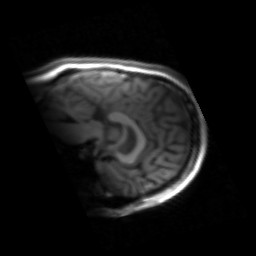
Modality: inplaneT1
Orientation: sagittal
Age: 31
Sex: male
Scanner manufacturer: siemens
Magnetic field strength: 3 T
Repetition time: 1.2 s
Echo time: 0.00251 s